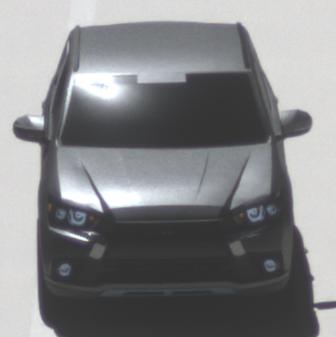
Make: Mitsubishi
Model: Outlander 2.0 Plug-In Hybrid
Detailed model: Outlander (III) Plug-In Hybrid
Model produced from: 2015/10
Model produced until: 2018/08
Doors: 5
Color: gray
Road condition: dry road
Daytime: midday
Contrast: high contrast